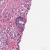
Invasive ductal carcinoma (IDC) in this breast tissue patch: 1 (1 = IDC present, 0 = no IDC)